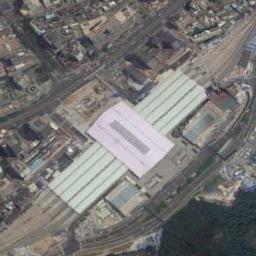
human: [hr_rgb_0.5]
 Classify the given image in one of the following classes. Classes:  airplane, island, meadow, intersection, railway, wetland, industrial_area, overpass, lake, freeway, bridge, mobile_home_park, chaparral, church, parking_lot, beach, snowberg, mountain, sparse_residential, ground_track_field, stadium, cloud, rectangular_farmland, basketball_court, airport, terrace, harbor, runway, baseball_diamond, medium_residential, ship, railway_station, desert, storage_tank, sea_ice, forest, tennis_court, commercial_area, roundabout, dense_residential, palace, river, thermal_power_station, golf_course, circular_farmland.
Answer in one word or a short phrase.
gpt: railway_station